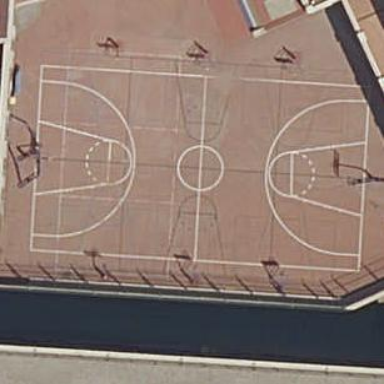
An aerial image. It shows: Basketball court in the leisure land pitch.